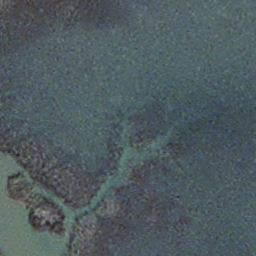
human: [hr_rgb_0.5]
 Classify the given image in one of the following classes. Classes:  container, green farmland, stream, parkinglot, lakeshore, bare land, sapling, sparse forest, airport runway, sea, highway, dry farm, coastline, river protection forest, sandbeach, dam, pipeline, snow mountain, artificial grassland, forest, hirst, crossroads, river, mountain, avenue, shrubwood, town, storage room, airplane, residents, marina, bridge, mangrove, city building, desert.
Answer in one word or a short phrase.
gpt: stream